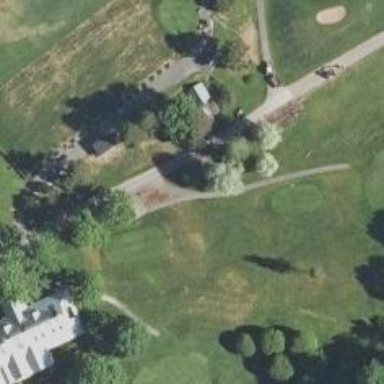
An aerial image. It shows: Path designated for golf carts.